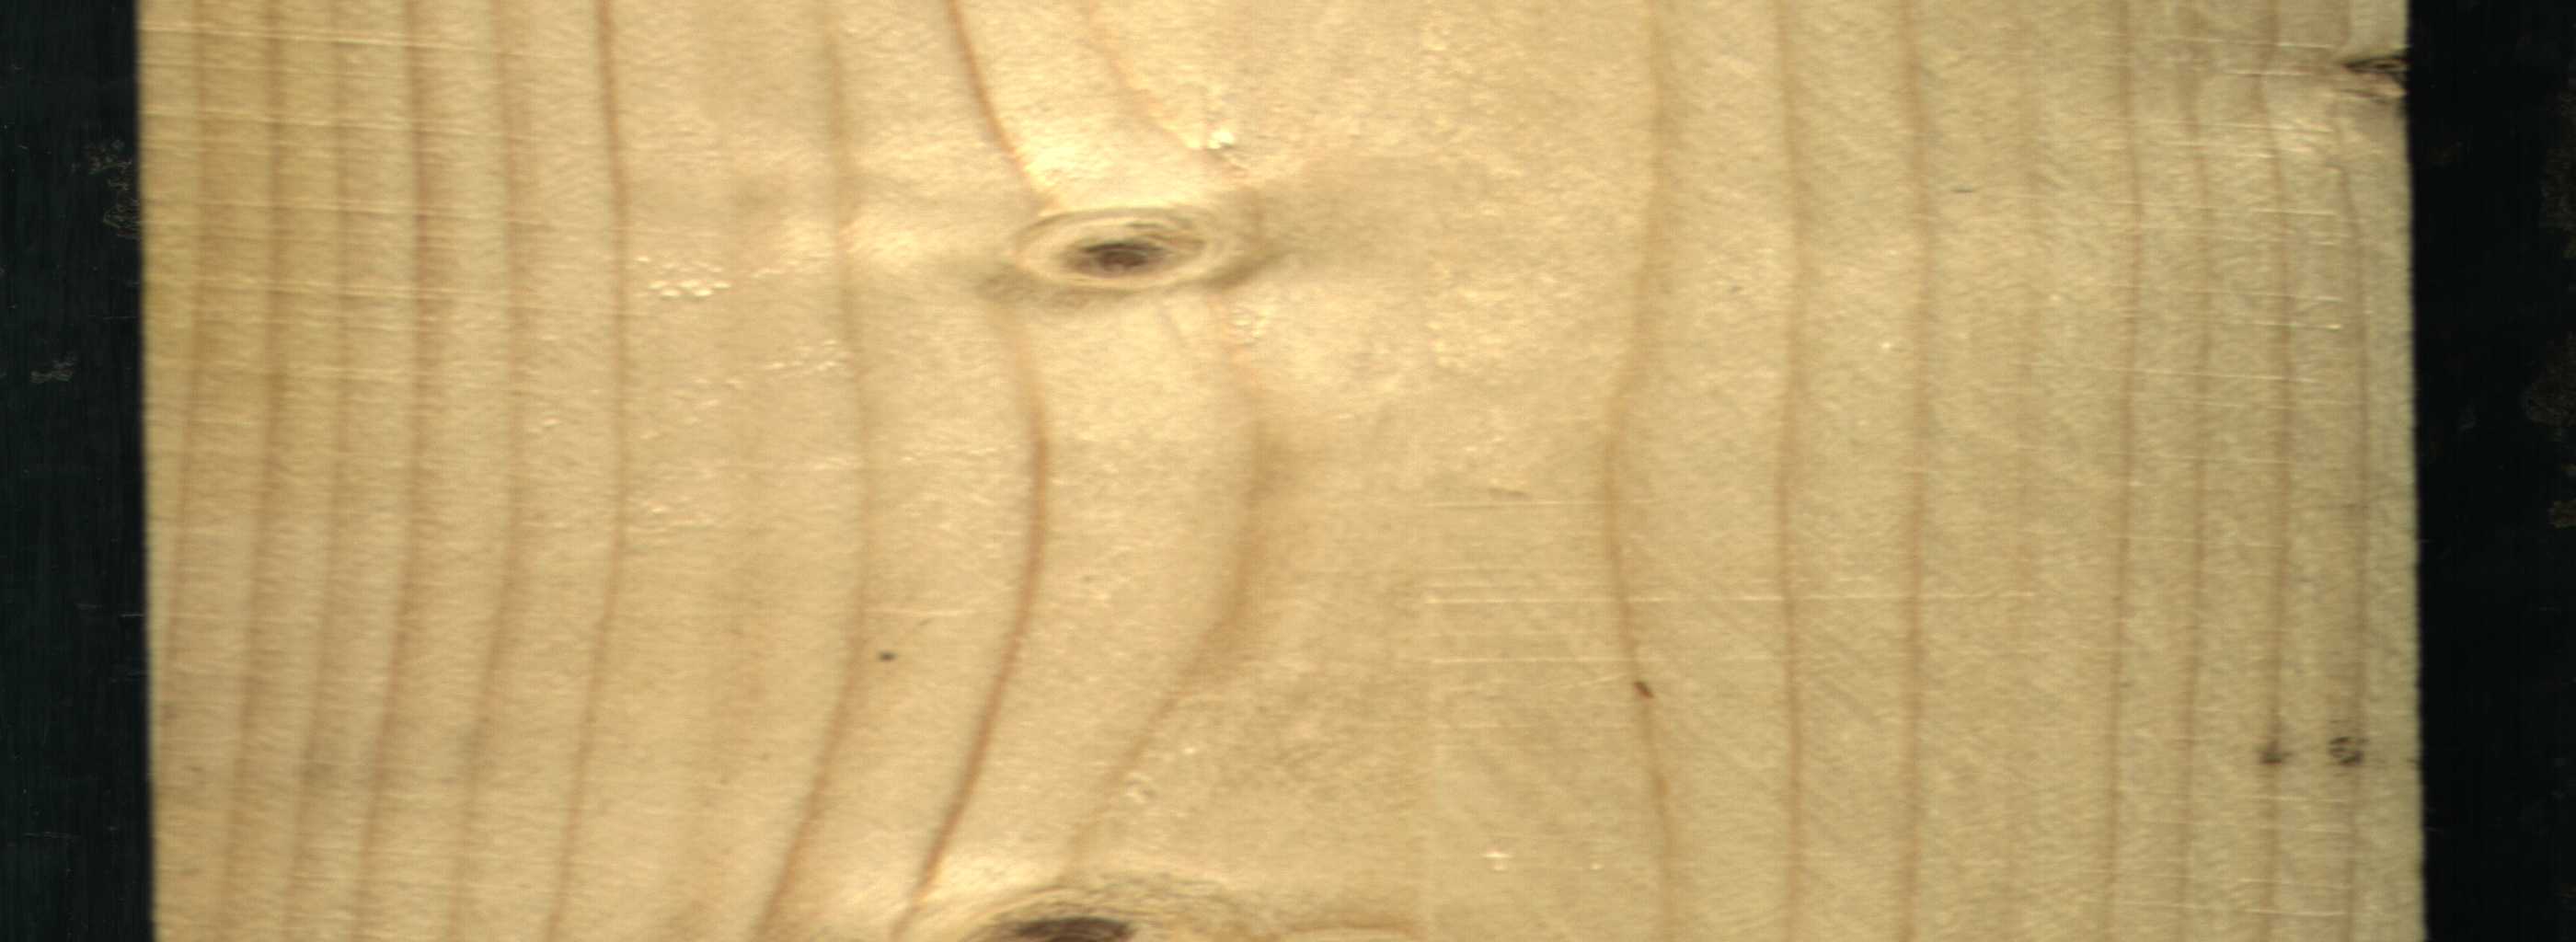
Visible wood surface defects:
Dead_Knot
Dead_Knot
Live_Knot
Live_Knot